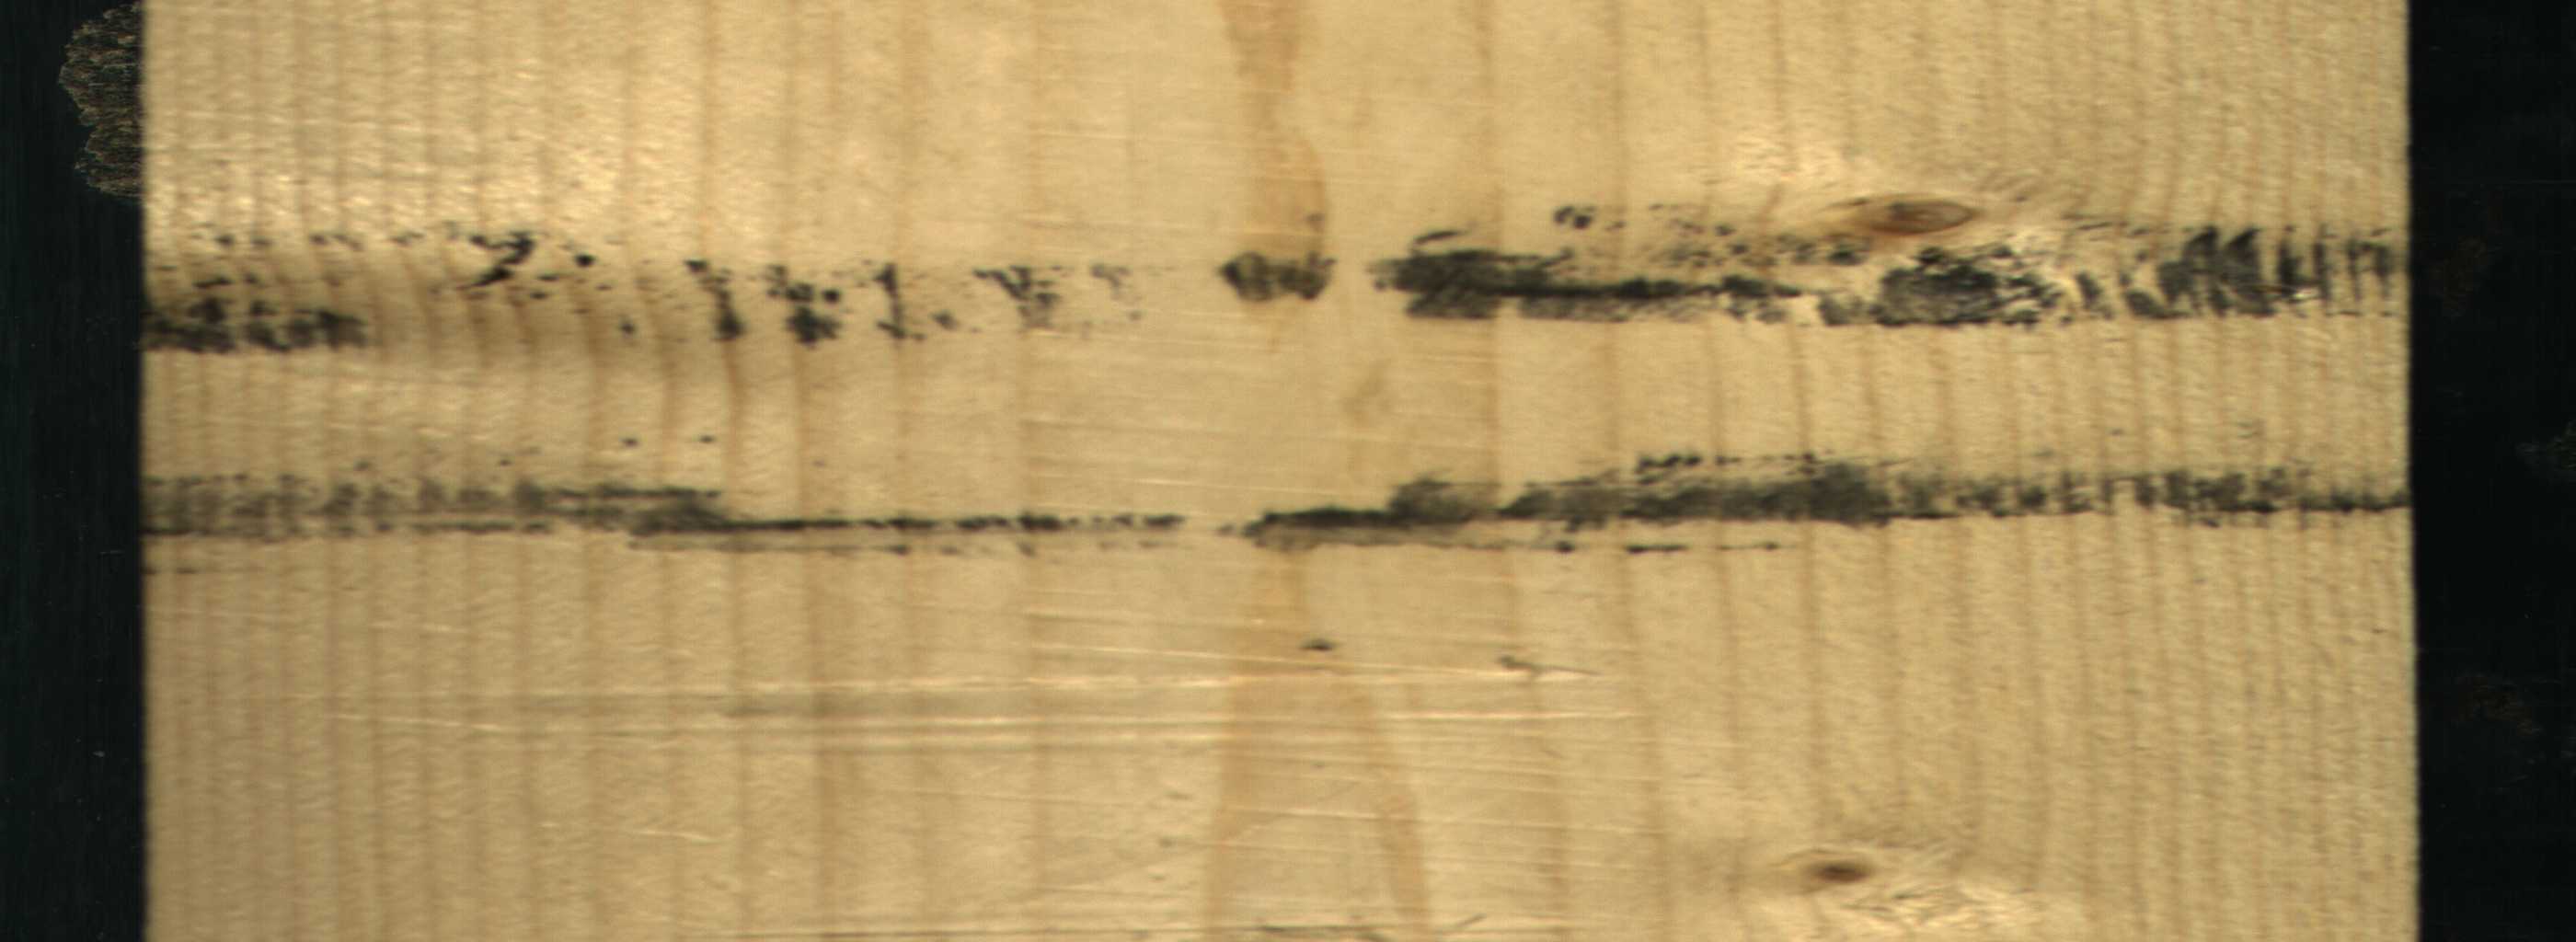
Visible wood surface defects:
Live_Knot
Live_Knot